Question: I made an extension for Microsoft Edge. And I want to change a group policy in Local Group Policy Editor to prevent turning off required extensions. In the dialog indicated in the image below, I need to input the PFN (package family names) of the package. How can I get the PFN (package family names) for the extension of Edge?

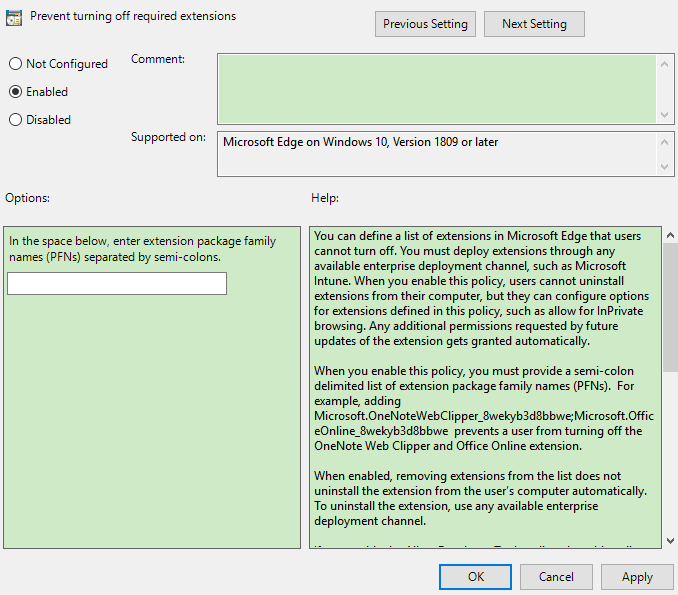
Answer: you can refer steps below to get PFN (package family name) for the Extensions of MS Edge browser.
(1) Open Windows PowerShell window.
(2) Type below command.
'''
Get-AppxPackage *Extension-Name*
'''
(3) Press Enter and see the PFN (package family name).
For example, here I try to check the PFN for Tampermonkey extension and this is the result I got.
<URL>
Reference:
<URL>